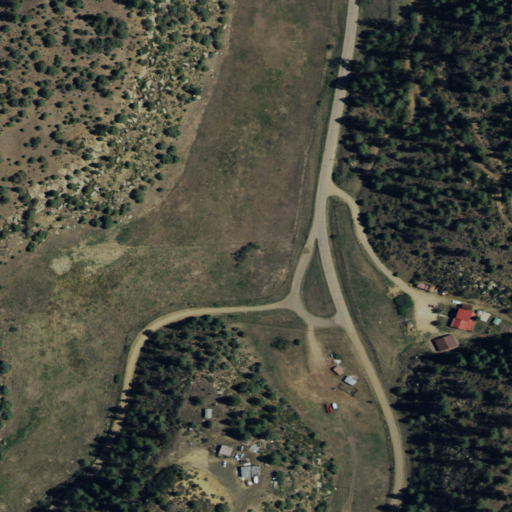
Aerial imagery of valley in New Mexico named Button Thomas Canyon containing shrub, evergreen forest, and open development